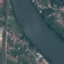
Land use / land cover: River